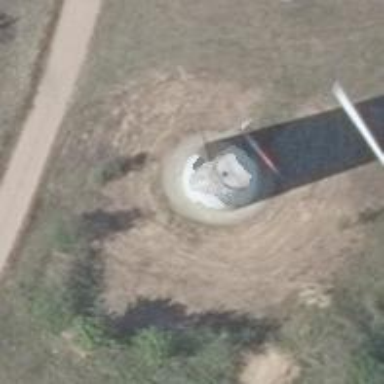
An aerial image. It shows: Wind-powered generator.